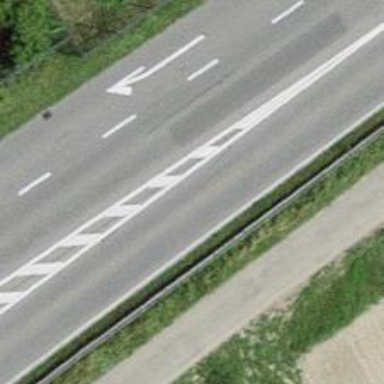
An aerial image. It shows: Primary road with asphalt surface.